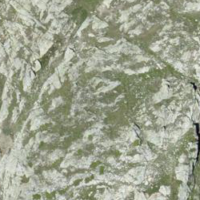
EUNIS habitat code: 31
Species observed at this site:
Jacobaea incana